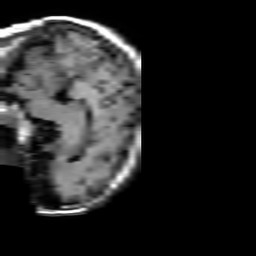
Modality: T1w
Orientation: sagittal
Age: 54
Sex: female
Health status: ill
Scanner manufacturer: philips
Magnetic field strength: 3 T
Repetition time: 2 s
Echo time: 0.016 s